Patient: sex F, age 59
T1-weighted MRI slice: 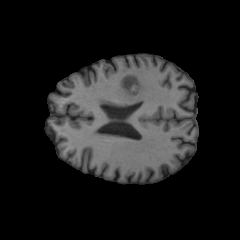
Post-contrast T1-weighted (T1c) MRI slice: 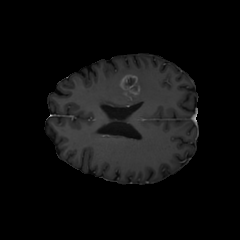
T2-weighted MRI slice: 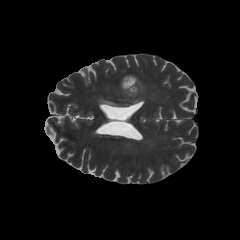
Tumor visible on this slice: yes
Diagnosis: Glioblastoma, IDH-wildtype
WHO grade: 4